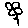
Label: flower